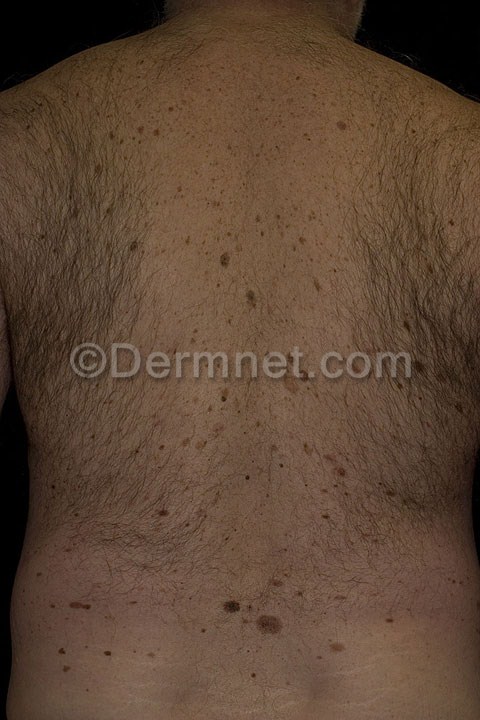
Disease: Melanoma Skin Cancer Nevi and Moles